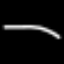
Label: square